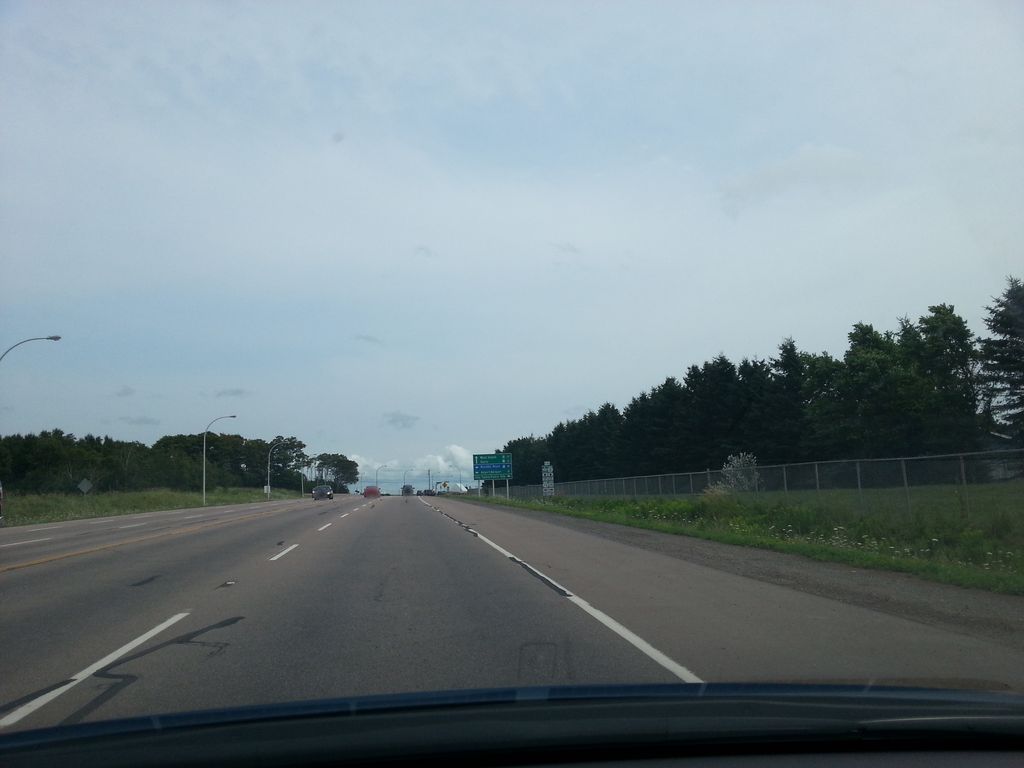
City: charlottetown